Interaction volume radius: 5 \u00c5
Interaction volume height: 20 \u00c5
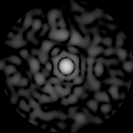
Disorder parameter: 0.7739